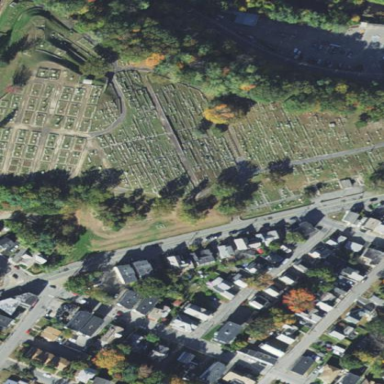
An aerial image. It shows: Cemetery that holds historical significance.